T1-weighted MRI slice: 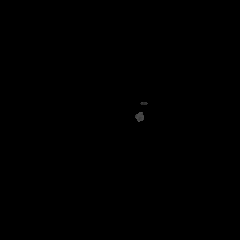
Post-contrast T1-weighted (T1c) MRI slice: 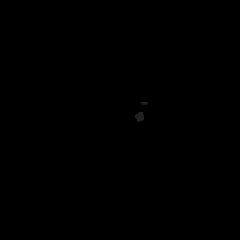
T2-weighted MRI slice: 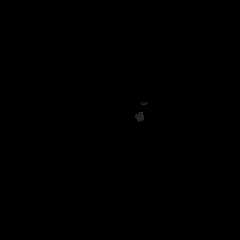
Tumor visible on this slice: no